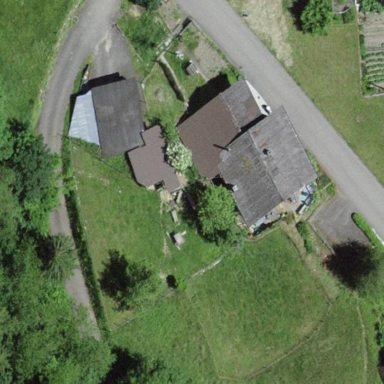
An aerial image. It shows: Farm building.